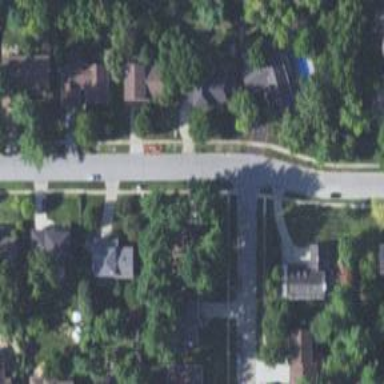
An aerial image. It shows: Unmarked road crossing.